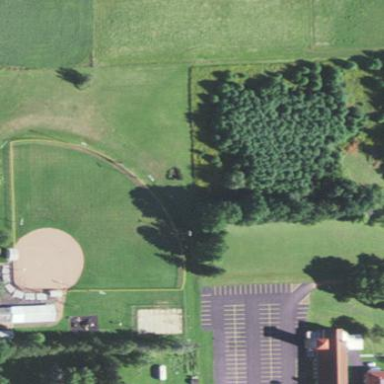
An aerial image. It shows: Recreation ground.